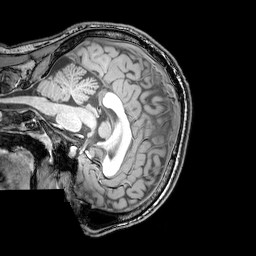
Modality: T1w
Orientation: sagittal
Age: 22
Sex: male
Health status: healthy
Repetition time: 0.081 s
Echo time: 0.037 s